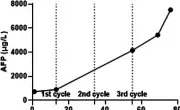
Immunomonitoring data in the course of ICI therapy. (E) AFP tumor marker level.
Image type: pathology (fish)